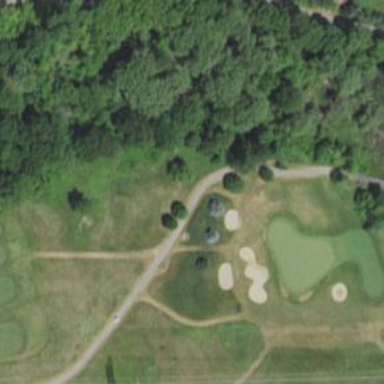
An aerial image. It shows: Service road designated as golf cart path.